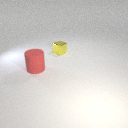
large red rubber cylinder to the left of small yellow metal cube